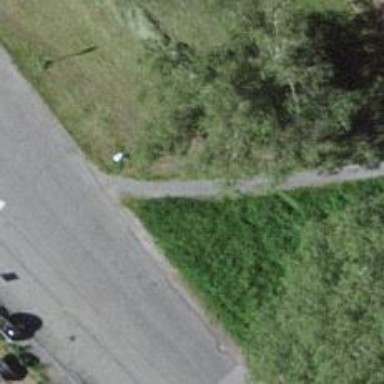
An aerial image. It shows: Footway with fine gravel surface.